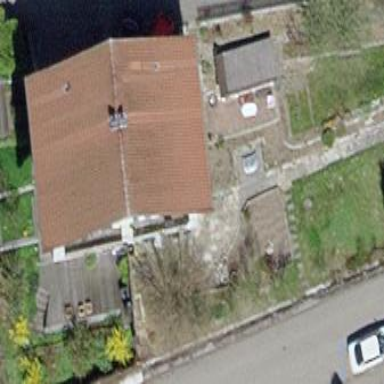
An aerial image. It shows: Terrace building.